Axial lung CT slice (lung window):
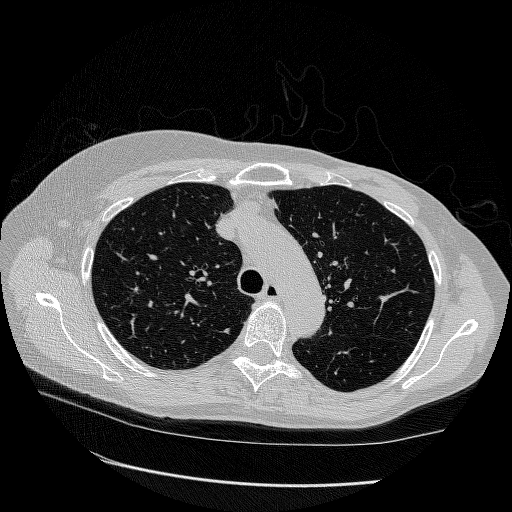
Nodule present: no